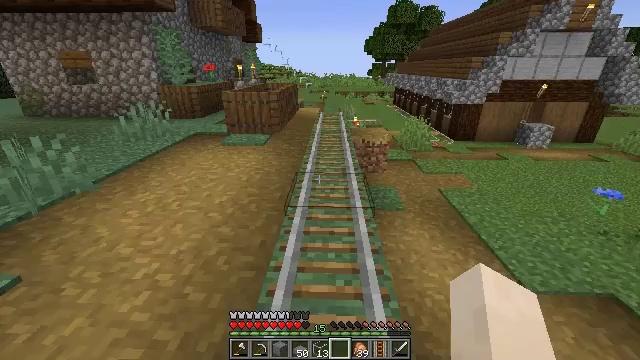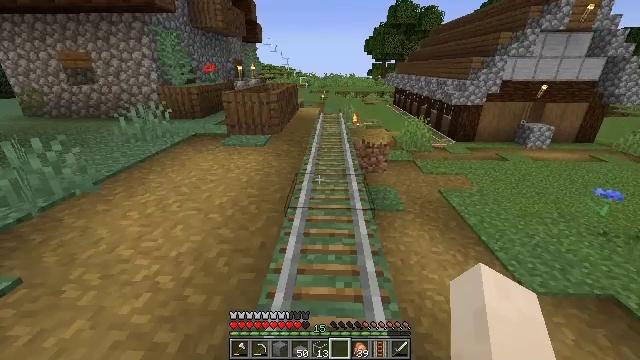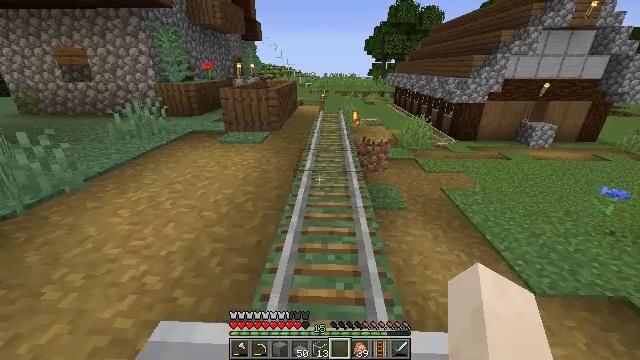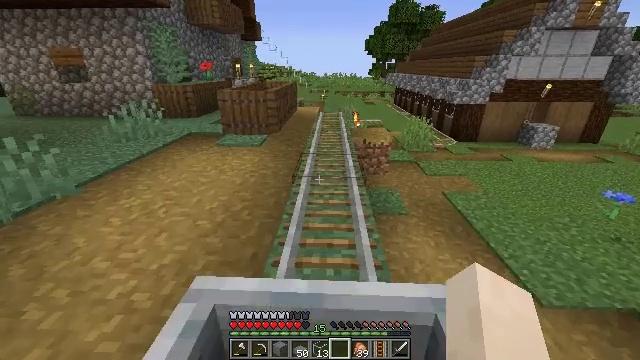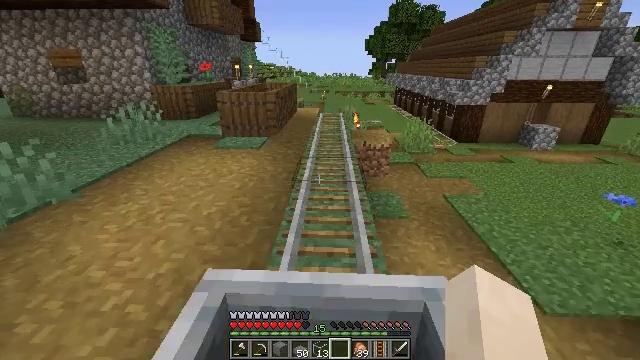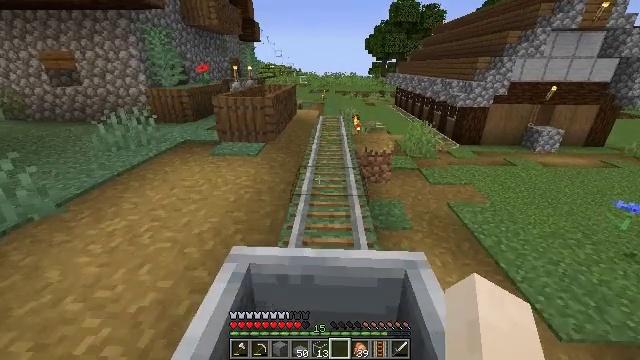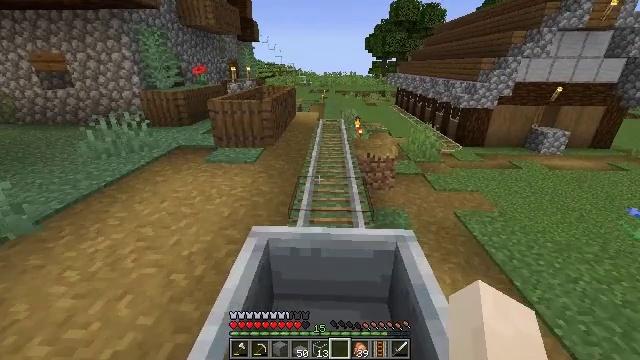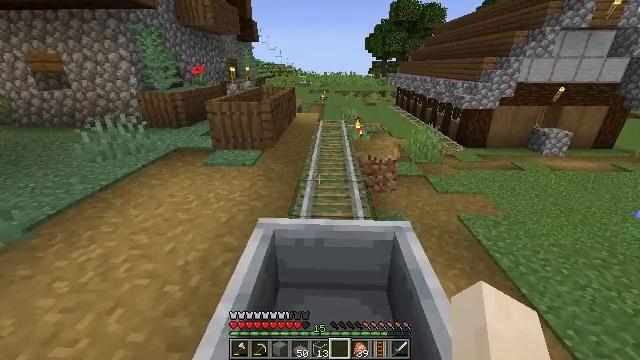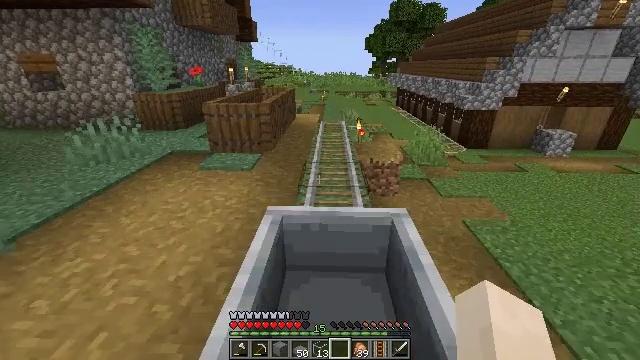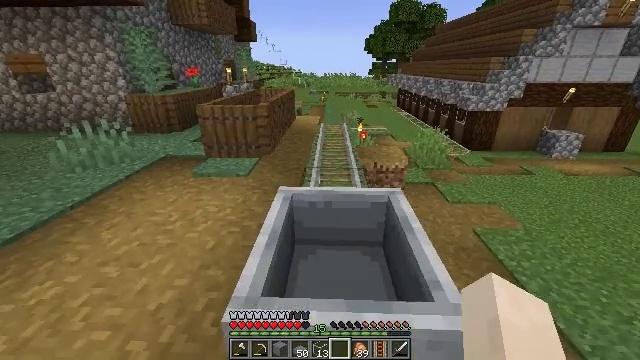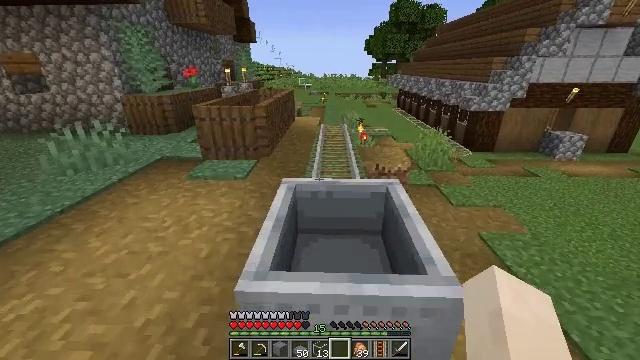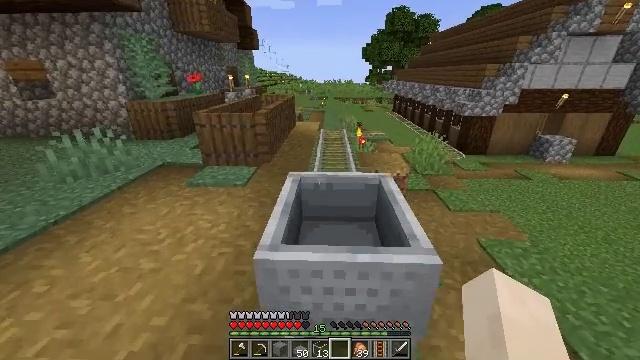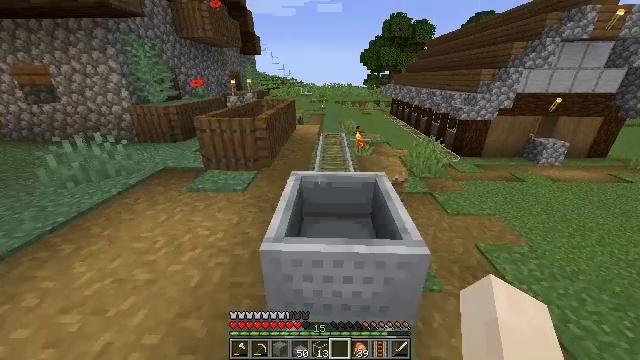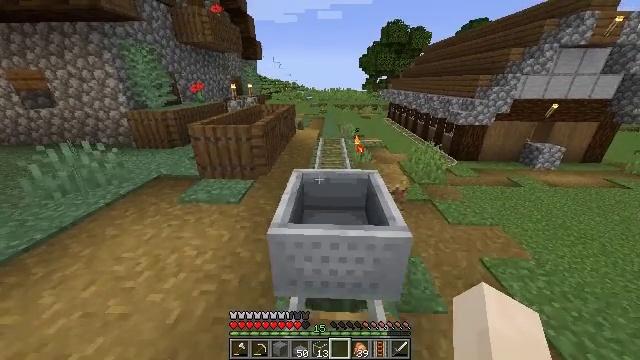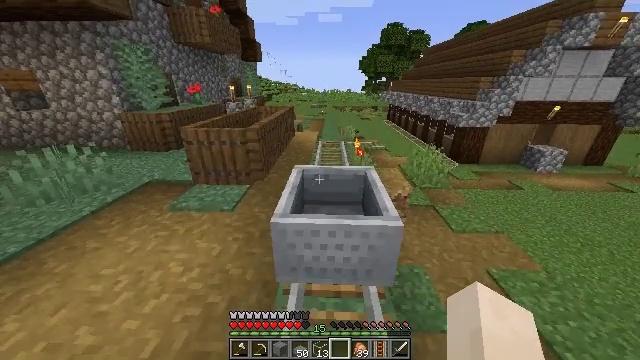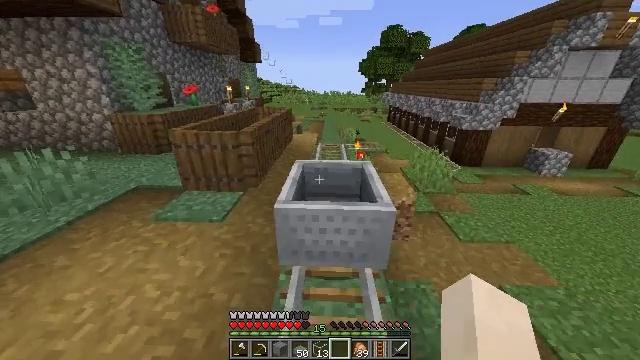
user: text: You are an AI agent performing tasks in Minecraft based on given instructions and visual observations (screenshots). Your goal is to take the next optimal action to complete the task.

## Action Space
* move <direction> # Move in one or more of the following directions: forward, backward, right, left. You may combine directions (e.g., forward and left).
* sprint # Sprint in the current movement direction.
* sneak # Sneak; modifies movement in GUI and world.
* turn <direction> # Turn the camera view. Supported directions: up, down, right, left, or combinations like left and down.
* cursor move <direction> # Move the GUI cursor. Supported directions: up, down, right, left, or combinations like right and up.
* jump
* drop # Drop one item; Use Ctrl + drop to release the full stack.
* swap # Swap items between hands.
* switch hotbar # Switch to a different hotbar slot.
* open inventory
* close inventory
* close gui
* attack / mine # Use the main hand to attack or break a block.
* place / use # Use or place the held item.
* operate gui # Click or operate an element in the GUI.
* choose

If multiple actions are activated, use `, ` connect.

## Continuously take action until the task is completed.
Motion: motion action
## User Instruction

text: Collect stripped spruce log as resource.
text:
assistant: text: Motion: move forward
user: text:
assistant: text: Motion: move forward
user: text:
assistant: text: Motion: move forward
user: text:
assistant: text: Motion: move forward
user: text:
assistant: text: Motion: move forward
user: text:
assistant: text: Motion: move forward
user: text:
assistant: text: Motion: move forward
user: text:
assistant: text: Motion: move forward
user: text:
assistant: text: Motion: move forward
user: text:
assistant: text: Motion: move forward, sprint
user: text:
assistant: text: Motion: move forward, sprint
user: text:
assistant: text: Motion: move forward, sprint
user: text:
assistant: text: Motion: move forward, sprint
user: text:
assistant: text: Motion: move forward, sprint
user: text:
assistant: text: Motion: move forward, sprint
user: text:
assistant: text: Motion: move forward, sprint, jump
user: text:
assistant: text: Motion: move forward, jump
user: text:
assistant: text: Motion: move forward, jump
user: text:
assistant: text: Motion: move forward, jump
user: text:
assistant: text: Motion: move forward, jump
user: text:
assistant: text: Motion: move forward, jump
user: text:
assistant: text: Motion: move forward, jump
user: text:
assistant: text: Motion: move forward, jump
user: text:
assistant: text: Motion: move forward, jump
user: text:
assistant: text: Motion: move forward, jump
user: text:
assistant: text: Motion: move forward, jump
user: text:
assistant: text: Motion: move forward, jump
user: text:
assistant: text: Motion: move forward, sprint, jump
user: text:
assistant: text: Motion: move forward, sprint, jump
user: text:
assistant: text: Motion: move forward, sprint, jump